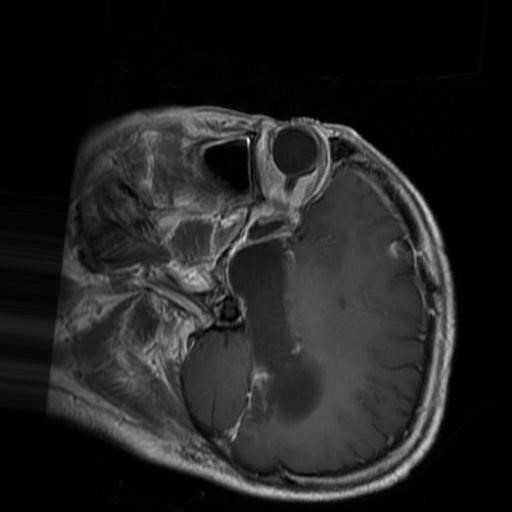
Label: brain_glioma